Current action and preconditions to check: trajectory_clear

Your task: For each precondition in the list above, predict whether it will hold at this action.

Consider the current scene as observed from the mobile robot's camera, and analyze the predicted future states of all dynamic agents (e.g., people, animals, vehicles, or any moving entities) within the NEXT SECOND.

IMPORTANT: Only answer "very likely" if you are absolutely certain—based on strong, clear evidence—that a dynamic agent will violate the precondition in the predicted future state. Do NOT answer "very likely" for unlikely, ambiguous, or low-probability risks.

Ask yourself for each precondition: Is there a high probability, with clear and convincing evidence, that the predicted future states of any dynamic agent will interfere with the predicted future state of the currently executing action within the NEXT SECOND, causing that precondition to fail?

Assess the risk level based on these predictions. Use "likely" or "very likely" if motions create a clear risk of interference.

Use "neutral" or "improbable" if agents are nearby but their predicted paths are clearly diverging or non-conflicting.

Failure Risk Categories: "very improbable", "improbable", "neutral", "likely", "very likely"

Answer Format: Output ONLY the probability_of_failure value from these categories: "very improbable", "improbable", "neutral", "likely", "very likely"

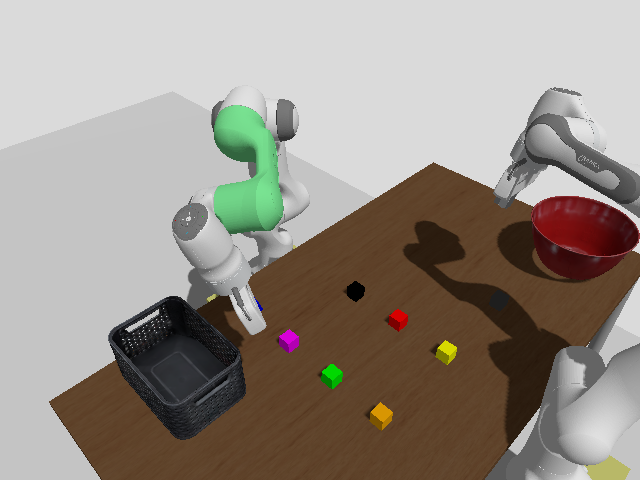

Answer: very improbable